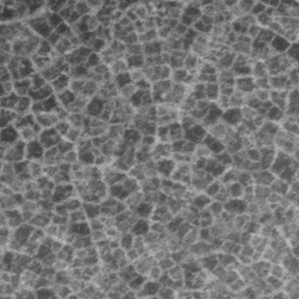
Label: frost